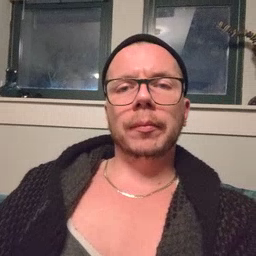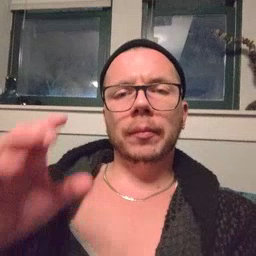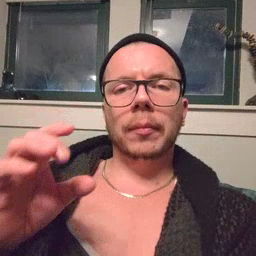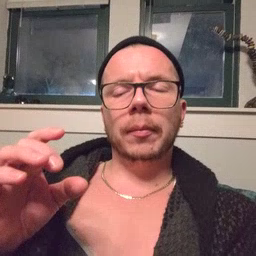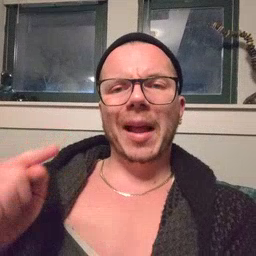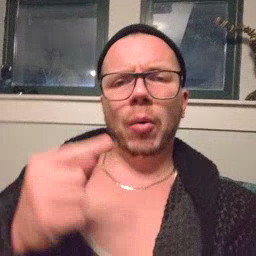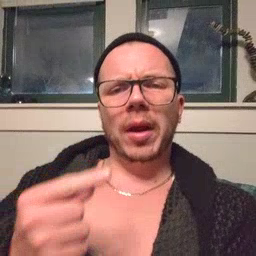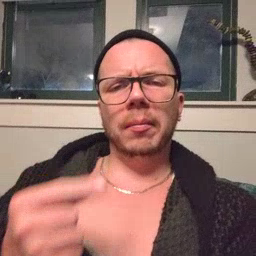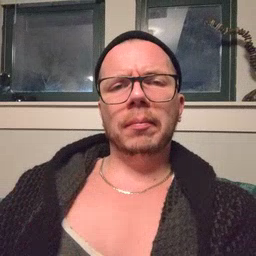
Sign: owie